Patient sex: M
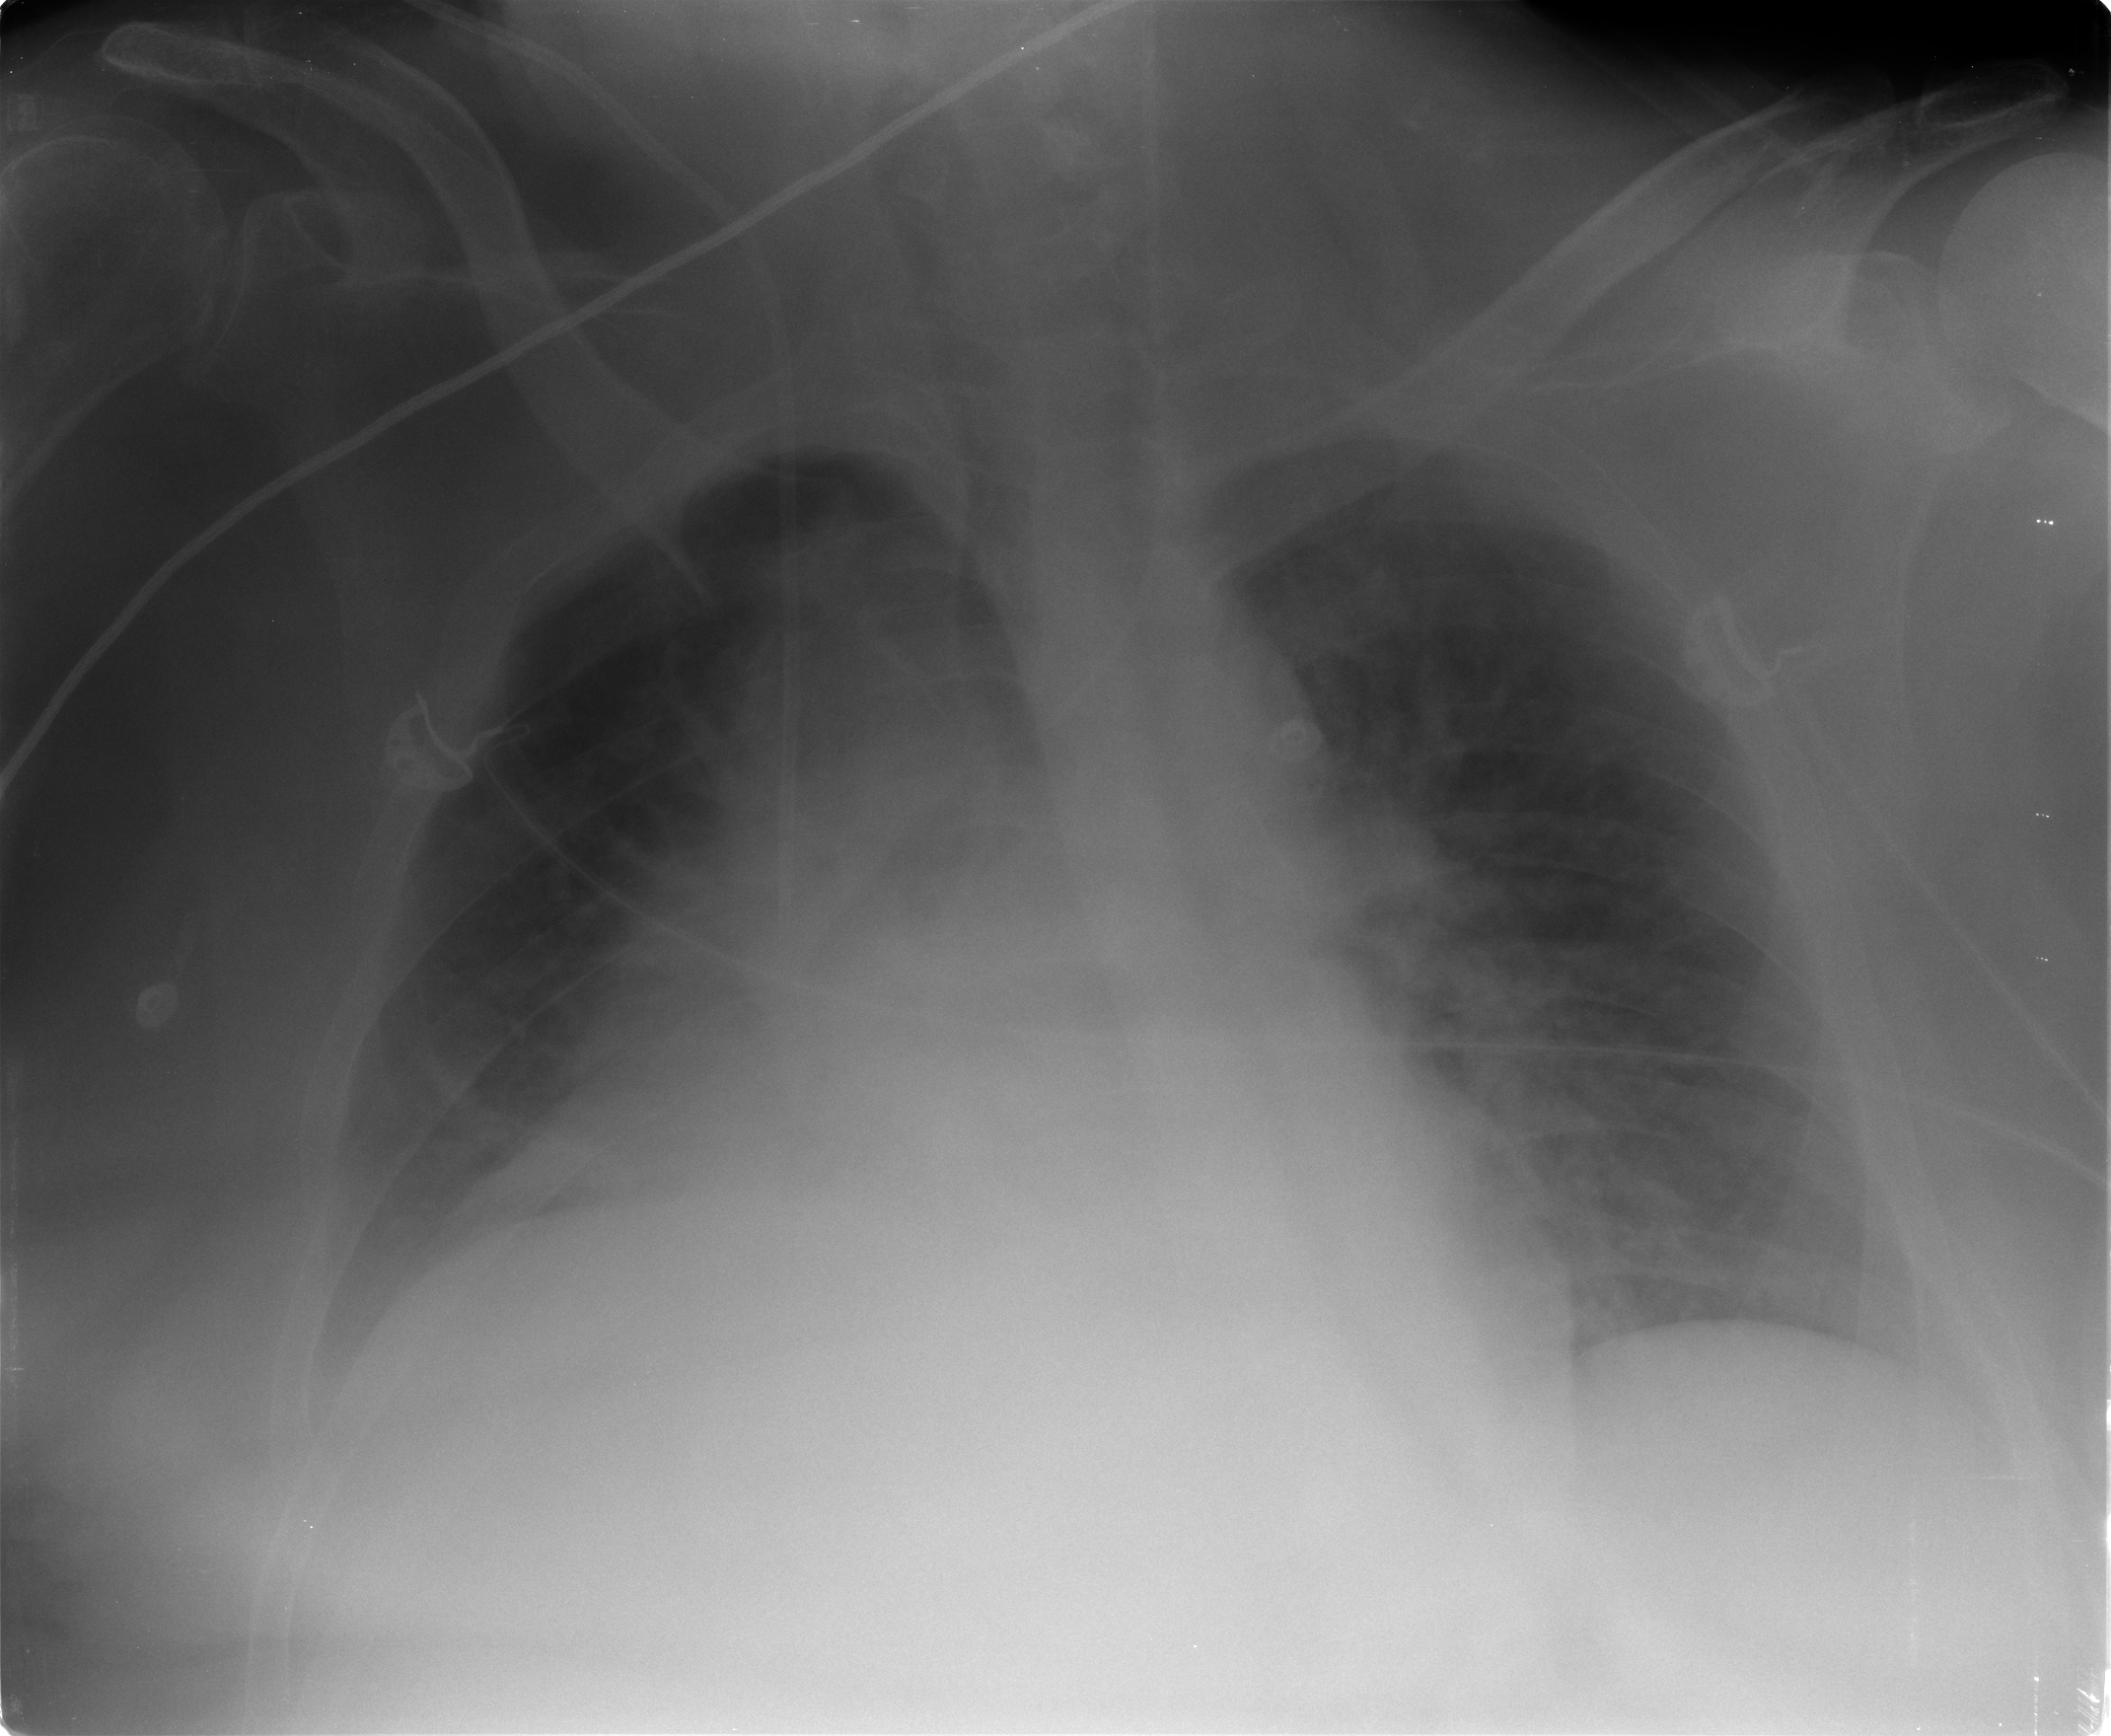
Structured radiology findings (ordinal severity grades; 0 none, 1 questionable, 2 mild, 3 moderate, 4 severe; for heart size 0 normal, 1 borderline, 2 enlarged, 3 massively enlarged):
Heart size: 2
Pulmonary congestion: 2
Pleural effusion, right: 0
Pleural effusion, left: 0
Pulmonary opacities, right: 1
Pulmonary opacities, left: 1
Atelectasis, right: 1
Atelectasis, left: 1